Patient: sex F, age 34
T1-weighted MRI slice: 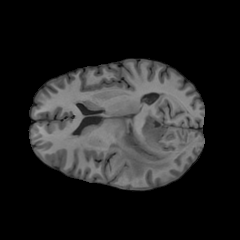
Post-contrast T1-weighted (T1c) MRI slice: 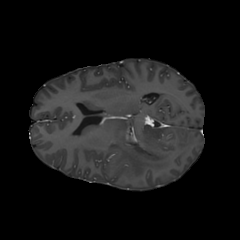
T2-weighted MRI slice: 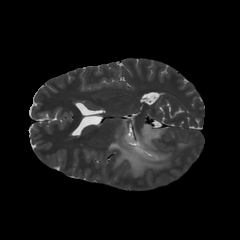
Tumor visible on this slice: yes
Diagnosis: Astrocytoma, IDH-mutant
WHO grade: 3